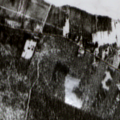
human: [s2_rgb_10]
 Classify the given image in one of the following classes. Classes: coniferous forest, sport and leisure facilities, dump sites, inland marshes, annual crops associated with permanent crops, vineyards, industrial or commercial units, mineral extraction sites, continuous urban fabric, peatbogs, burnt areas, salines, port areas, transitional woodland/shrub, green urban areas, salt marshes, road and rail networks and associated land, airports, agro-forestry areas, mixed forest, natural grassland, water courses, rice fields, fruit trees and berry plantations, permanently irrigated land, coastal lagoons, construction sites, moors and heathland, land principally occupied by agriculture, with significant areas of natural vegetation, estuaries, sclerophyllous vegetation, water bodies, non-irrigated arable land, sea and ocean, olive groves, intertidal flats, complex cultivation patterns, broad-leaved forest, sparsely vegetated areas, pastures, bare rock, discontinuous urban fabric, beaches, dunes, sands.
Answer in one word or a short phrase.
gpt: coniferous forest, water bodies